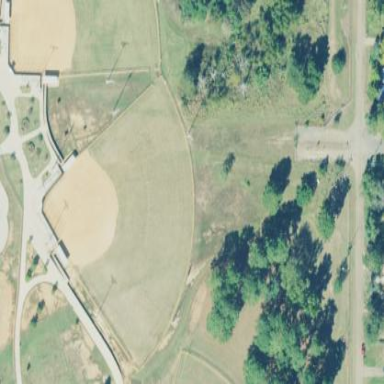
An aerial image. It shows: Softball pitch for leisure and sport activities.